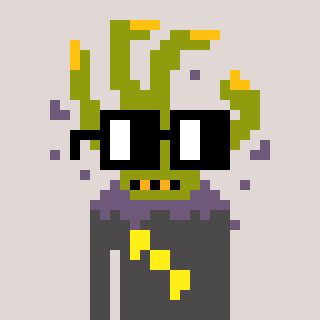
a pixel art character with square black glasses, a zombie-hand-shaped head and a grayscale-colored body on a warm background